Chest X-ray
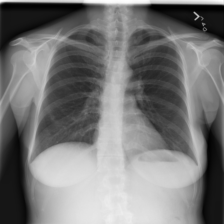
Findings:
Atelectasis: negative
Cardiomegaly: negative
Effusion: negative
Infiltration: negative
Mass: negative
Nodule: negative
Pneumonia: negative
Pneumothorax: negative
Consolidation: negative
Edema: negative
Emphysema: negative
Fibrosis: negative
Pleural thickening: negative
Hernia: negative